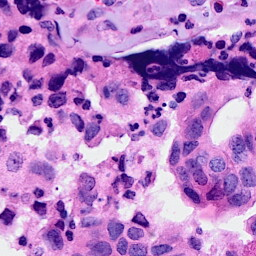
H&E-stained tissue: Breast